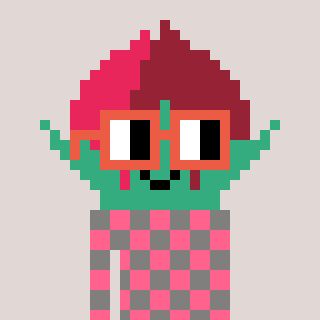
a pixel art character with square orange glasses, a rosebud-shaped head and a bluegrey-colored body on a warm background